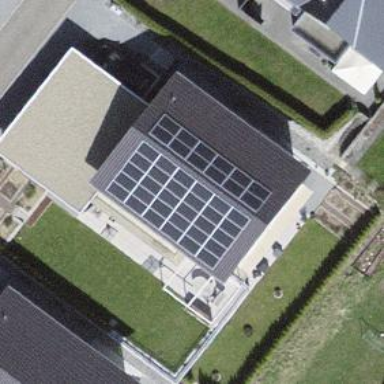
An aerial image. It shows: Solar power generator utilizing photovoltaic technology with solar photovoltaic panels.